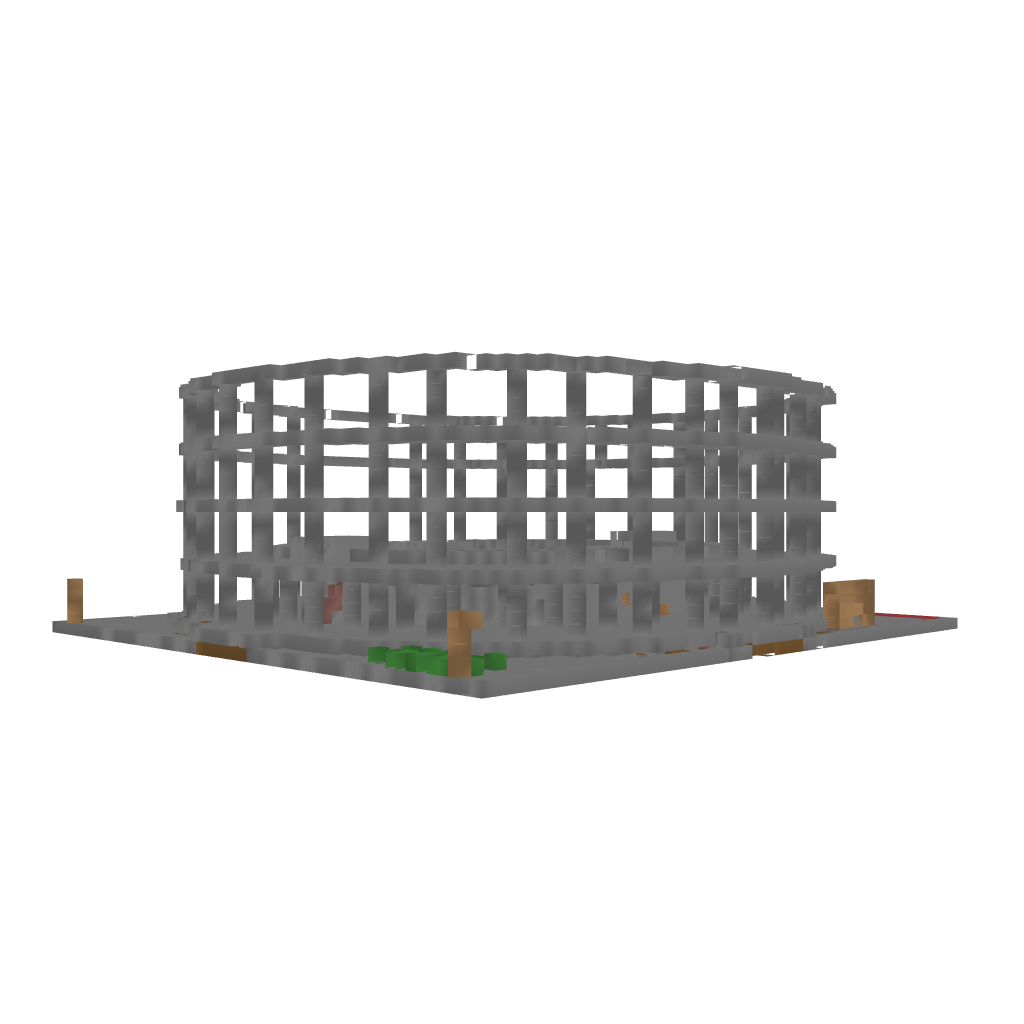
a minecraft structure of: Coliseum high quality